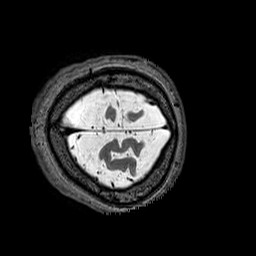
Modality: T2w
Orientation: axial
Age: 47
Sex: male
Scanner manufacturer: siemens
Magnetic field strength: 3 T
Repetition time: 3.2 s
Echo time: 0.567 s